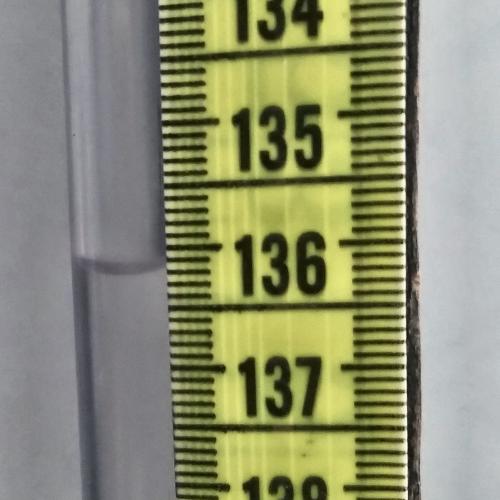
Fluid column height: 136.2 cm